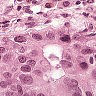
Metastatic tissue present: yes